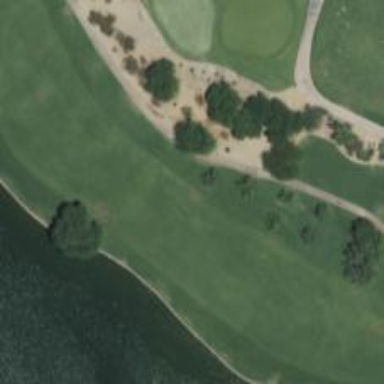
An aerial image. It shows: Area of rough grass used for golf.